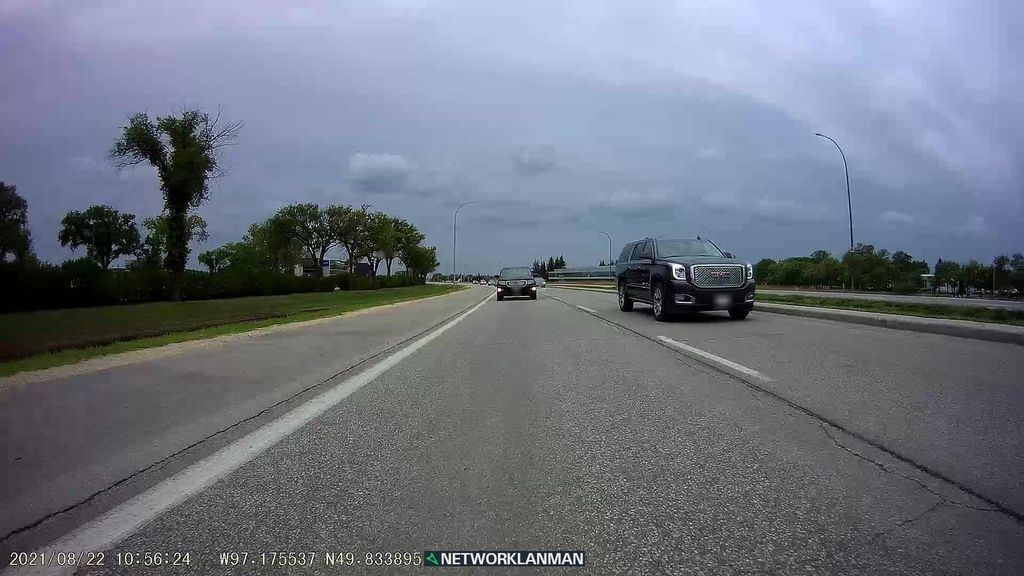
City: winnipeg